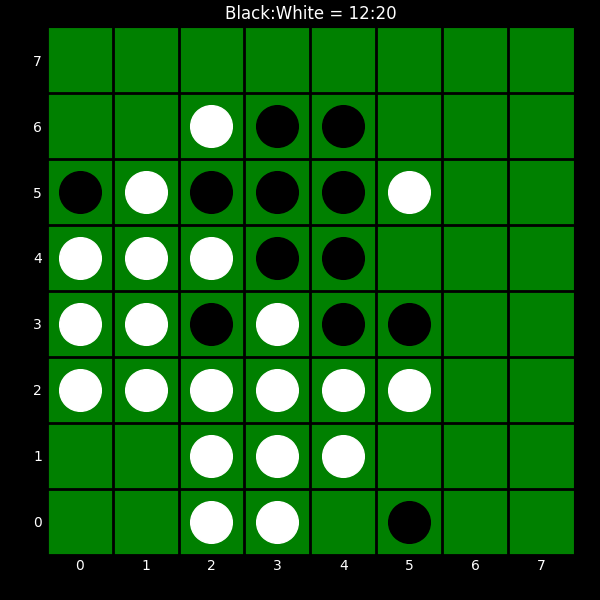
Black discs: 12
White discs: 20